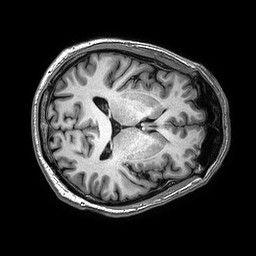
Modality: T1w
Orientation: axial
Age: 54
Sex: male
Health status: ill
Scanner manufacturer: philips
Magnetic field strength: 3 T
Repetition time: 0.006652 s
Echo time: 0.002979 s